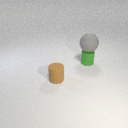
large gray rubber sphere above small green rubber cylinder